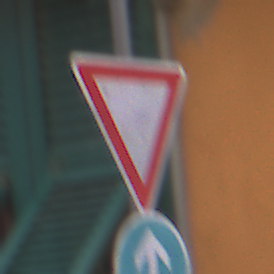
Verkehrszeichen: VorfahrtGewaehren
Zusatzzeichen unten: VorgeschriebeneFahrtrichtungGeradeaus
Umgebung: Outdoor, Urban
Tageszeit: Midday
Wetter: Overcast
Licht: Natural
Jahreszeit: NotSpecified
Kontrast: LowContrast